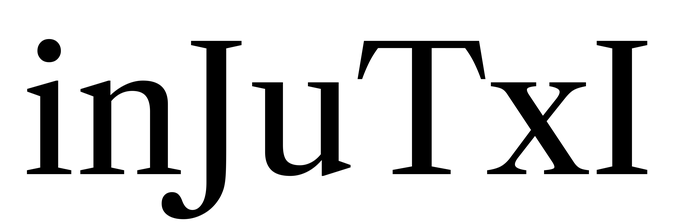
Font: LibreCaslonText_Regular